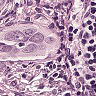
Metastatic tissue present: yes